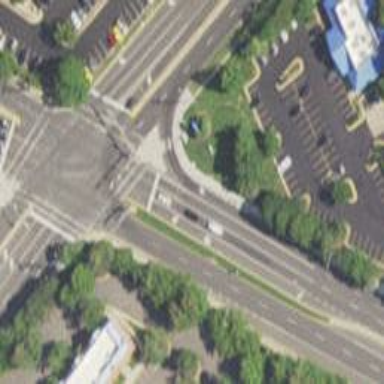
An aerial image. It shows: Asphalt road with primary link designation.